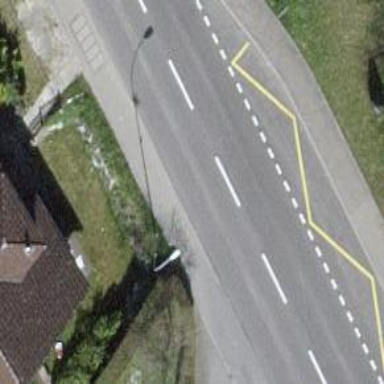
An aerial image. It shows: Bus stop equipped with public transport stop position.